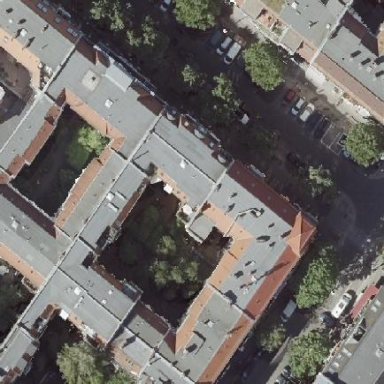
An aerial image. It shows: Building with apartments featuring grey exterior. The roof is made of red roof tiles with gambrel shape.